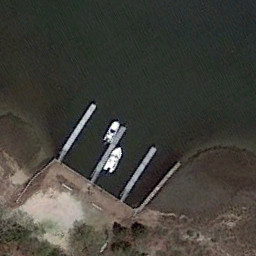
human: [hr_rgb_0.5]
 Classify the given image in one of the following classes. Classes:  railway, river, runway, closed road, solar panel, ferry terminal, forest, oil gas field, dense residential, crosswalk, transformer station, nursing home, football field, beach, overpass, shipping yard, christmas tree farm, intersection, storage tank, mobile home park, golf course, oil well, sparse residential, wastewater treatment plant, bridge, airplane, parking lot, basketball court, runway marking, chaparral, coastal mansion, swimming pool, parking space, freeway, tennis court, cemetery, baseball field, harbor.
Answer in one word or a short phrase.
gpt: ferry terminal